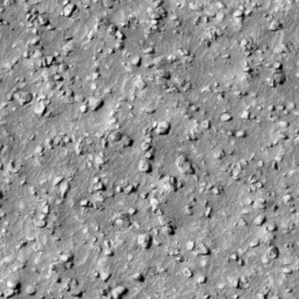
Label: non_frost